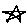
Label: star